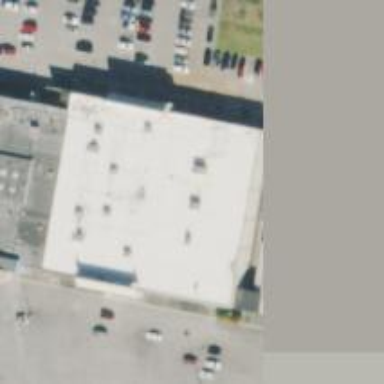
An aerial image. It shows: Fitness centre on leisure land.